Question: I do have an MVC website, which is running locally just fine.
When I'm debugging the application, off course, it's running under the HTTP protocol then everything works fine.
I do have a controller:
'''
[Route("messages/new/form/invoice"), HttpPost]
public ActionResult Invoice(object model)
{
var result = JsonConvert.DeserializeObject<dynamic>(model.ToString());
// Further processing goes here...
}
'''
Note: I've removed the code from this method here because it's irrelivant.
This method is called through AngularJS $http post service. This is done in the following way:
'''
this.saveInvoice = function () {
// Post the form.
$http({
method: "POST",
url: "/messages/new/form/invoice",
data: { model: JSON.stringify(this.invoice) },
headers: { 'Content-Type': 'application/json' }
}).success(function (data) {
$('#content').html(data);
}).error(function (error) {
console.log('An error occured while saving the form: ' + error);
});
}
'''
This function is called through my view:
'''
<form id="invoiceForm" name="invoiceForm" ng-submit="invoiceForm.$valid && invoiceCtrl.saveInvoice();" novalidate ng-init="invoiceCtrl.Init(@Model.FlowId)">
'''
But, as said previously, when running on my local computer, the code is working fine.
But now, I'm deploying it to a server where the website is running under the protocol, which is off course different than on my local machine.
When I'm executing the code and I click the button to submit the form on the webserver, a new window open and that's the "Visual Studio Just In Time Debugger" asking me for an instance of Visual Studio to debug it, but Visual Studio is not installed on that server, which means I need to not select a debugger.
This window is showed to me 3 times. After cancelling all these debugger questions, in my webbrowser I do see the following in the console:
'''
An error occured while saving the form: <!DOCTYPE HTML PUBLIC "-//W3C//DTD HTML 4.01//EN""http://www.w3.org/TR/html4/strict.dtd">
<HTML><HEAD><TITLE>Service Unavailable</TITLE>
<META HTTP-EQUIV="Content-Type" Content="text/html; charset=us-ascii"> </HEAD>
<BODY><h2>Service Unavailable</h2>
<hr><p>HTTP Error 503. The service is unavailable.</p>
</BODY></HTML>
'''
This does mean that the application pool has crashed.
So what I've tried right now is the following:
- - -
When I'm remote debugging the application, (meaning that I'm attaching to the remote IIS process) I'm setting my breakpoint on the very first line of the method in the post action (see my controller above).
But, this method isn't hit at all, instead the remote debugging does throw a 'StackOverflowException' as soon as I've hit the button to submit the form.
I'm hoping someone could point me in the right direction because I'm lost and it's driving me nuts for serveral hours.
'''
<?xml version="1.0" encoding="utf-8"?>
<configuration>
<configSections>
<section name="entityFramework" type="System.Data.Entity.Internal.ConfigFile.EntityFrameworkSection, EntityFramework, Version=6.0.0.0, Culture=neutral, PublicKeyToken=b77a5c561934e089" requirePermission="false" />
<section name="loggingConfiguration" type="Microsoft.Practices.EnterpriseLibrary.Logging.Configuration.LoggingSettings, Microsoft.Practices.EnterpriseLibrary.Logging" />
<sectionGroup name="elmah">
<section name="security" requirePermission="false" type="Elmah.SecuritySectionHandler, Elmah" />
<section name="errorLog" requirePermission="false" type="Elmah.ErrorLogSectionHandler, Elmah" />
<section name="errorMail" requirePermission="false" type="Elmah.ErrorMailSectionHandler, Elmah" />
<section name="errorFilter" requirePermission="false" type="Elmah.ErrorFilterSectionHandler, Elmah" />
</sectionGroup>
<!-- For more information on Entity Framework configuration, visit http://go.microsoft.com/fwlink/?LinkID=237468 --></configSections>
<connectionStrings>
<!-- Removed for security reasons. -->
</connectionStrings>
<appSettings>
<add key="webpages:Version" value="3.0.0.0" />
<add key="webpages:Enabled" value="false" />
<add key="owin:AutomaticAppStartup" value="false" />
<add key="ClientValidationEnabled" value="true" />
<add key="UnobtrusiveJavaScriptEnabled" value="true" />
<add key="elmah.mvc.disableHandler" value="false" />
<add key="elmah.mvc.disableHandleErrorFilter" value="true" />
<add key="elmah.mvc.requiresAuthentication" value="false" />
<add key="elmah.mvc.IgnoreDefaultRoute" value="false" />
<add key="elmah.mvc.allowedRoles" value="*" />
<add key="elmah.mvc.allowedUsers" value="*" />
<add key="elmah.mvc.route" value="elmah" />
</appSettings>
<location inheritInChildApplications="false">
<system.web>
<globalization uiCulture="auto" culture="auto" />
<authentication mode="Forms">
<forms loginUrl="~/login" timeout="2880" />
</authentication>
<pages>
<namespaces>
<add namespace="System.Web.Helpers" />
<add namespace="System.Web.Mvc" />
<add namespace="System.Web.Mvc.Ajax" />
<add namespace="System.Web.Mvc.Html" />
<add namespace="System.Web.Optimization" />
<add namespace="System.Web.Routing" />
<add namespace="System.Web.WebPages" />
<add namespace="DocTrails3.Net.ViewModels" />
</namespaces>
</pages>
<compilation debug="true" targetFramework="4.5.1" />
<httpRuntime targetFramework="4.5.1" requestPathInvalidCharacters="&lt;,&gt;,%,&amp;,:,\,?" relaxedUrlToFileSystemMapping="true" maxRequestLength="<PHONE>" />
<httpModules>
<add name="ErrorLog" type="Elmah.ErrorLogModule, Elmah" />
<add name="ErrorMail" type="Elmah.ErrorMailModule, Elmah" />
<add name="ErrorFilter" type="Elmah.ErrorFilterModule, Elmah" />
</httpModules>
</system.web>
<system.webServer>
<validation validateIntegratedModeConfiguration="false" />
<security>
<requestFiltering>
<requestLimits maxAllowedContentLength="<PHONE>" />
</requestFiltering>
</security>
<httpProtocol>
<customHeaders>
<remove name="X-Powered-By" />
</customHeaders>
<redirectHeaders>
<clear />
</redirectHeaders>
</httpProtocol>
<modules>
<add name="ErrorLog" type="Elmah.ErrorLogModule, Elmah" preCondition="managedHandler" />
<add name="ErrorMail" type="Elmah.ErrorMailModule, Elmah" preCondition="managedHandler" />
<add name="ErrorFilter" type="Elmah.ErrorFilterModule, Elmah" preCondition="managedHandler" />
</modules>
</system.webServer>
</location>
<runtime>
<assemblyBinding xmlns="urn:schemas-microsoft-com:asm.v1">
<dependentAssembly>
<assemblyIdentity name="WebGrease" publicKeyToken="31bf3856ad364e35" />
<bindingRedirect oldVersion="0.0.0.0-1.5.2.14234" newVersion="1.5.2.14234" />
</dependentAssembly>
<dependentAssembly>
<assemblyIdentity name="System.Web.Helpers" publicKeyToken="31bf3856ad364e35" />
<bindingRedirect oldVersion="1.0.0.0-3.0.0.0" newVersion="3.0.0.0" />
</dependentAssembly>
<dependentAssembly>
<assemblyIdentity name="System.Web.WebPages" publicKeyToken="31bf3856ad364e35" />
<bindingRedirect oldVersion="0.0.0.0-3.0.0.0" newVersion="3.0.0.0" />
</dependentAssembly>
<dependentAssembly>
<assemblyIdentity name="System.Web.Mvc" publicKeyToken="31bf3856ad364e35" />
<bindingRedirect oldVersion="0.0.0.0-5.1.0.0" newVersion="5.1.0.0" />
</dependentAssembly>
<dependentAssembly>
<assemblyIdentity name="System.Web.Razor" publicKeyToken="31bf3856ad364e35" culture="neutral" />
<bindingRedirect oldVersion="0.0.0.0-2.0.0.0" newVersion="2.0.0.0" />
</dependentAssembly>
<dependentAssembly>
<assemblyIdentity name="System.Web.WebPages.Razor" publicKeyToken="31bf3856ad364e35" culture="neutral" />
<bindingRedirect oldVersion="0.0.0.0-2.0.0.0" newVersion="2.0.0.0" />
</dependentAssembly>
<dependentAssembly>
<assemblyIdentity name="System.Web.WebPages.Deployment" publicKeyToken="31bf3856ad364e35" culture="neutral" />
<bindingRedirect oldVersion="0.0.0.0-3.0.0.0" newVersion="3.0.0.0" />
</dependentAssembly>
<dependentAssembly>
<assemblyIdentity name="Newtonsoft.Json" publicKeyToken="30ad4fe6b2a6aeed" culture="neutral" />
<bindingRedirect oldVersion="0.0.0.0-6.0.0.0" newVersion="6.0.0.0" />
</dependentAssembly>
</assemblyBinding>
</runtime>
<!-- Entity Framework Configuration. -->
<entityFramework>
<defaultConnectionFactory type="System.Data.Entity.Infrastructure.SqlConnectionFactory, EntityFramework" />
<providers>
<provider invariantName="System.Data.SqlClient" type="System.Data.Entity.SqlServer.SqlProviderServices, EntityFramework.SqlServer" />
</providers>
</entityFramework>
<elmah>
<security allowRemoteAccess="yes" />
<errorLog type="Elmah.SqlErrorLog, Elmah" connectionStringName="elmah-sql" applicationName="DocTrails" />
</elmah>
</configuration>
'''
Thanks to the comments on this post, I've double checked in IIS, where the logs are being saved.
The screenshot below shows where the logs are being saved:

According to another post here on <URL>, I know that the logs could also be found in the following location:
'''
C:\Windows\System32\LogFiles\HTTPERR
'''
So, I've executed a new request, and on the server, again the Just-In-Time Debugger Windows opens for a few times (5 I guess), but in both directories, (the one defined in the screenshot, and the one listed above) there are no files created, nor modified with the same timestamp as the request, so I couldn't find any more information there.
After some further investigation ,I've found out that the problem is not related to HTTPS, since running the website in IIS on the HTTP protocol gives me the same error.
However, the Windows Event Log shows me the following entries:
'''
Faulting application name: w3wp.exe, version: 8.5.9600.16384, time stamp: 0x52157ba0
Faulting module name: clr.dll, version: 4.0.30319.34014, time stamp: 0x52e0b784
Exception code: 0xc00000fd
Fault offset: 0x00003022
Faulting process id: 0xd00
Faulting application start time: 0x01d0452cb0b43b02
Faulting application path: C:\Windows\SysWOW64\inetsrv\w3wp.exe
Faulting module path: C:\Windows\Microsoft.NET\Framework4.0.30319\clr.dll
Report Id: f1876b51-b11f-11e4-8149-005056a1b9d2
Faulting package full name:
Faulting package-relative application ID:
'''
Kind regards,
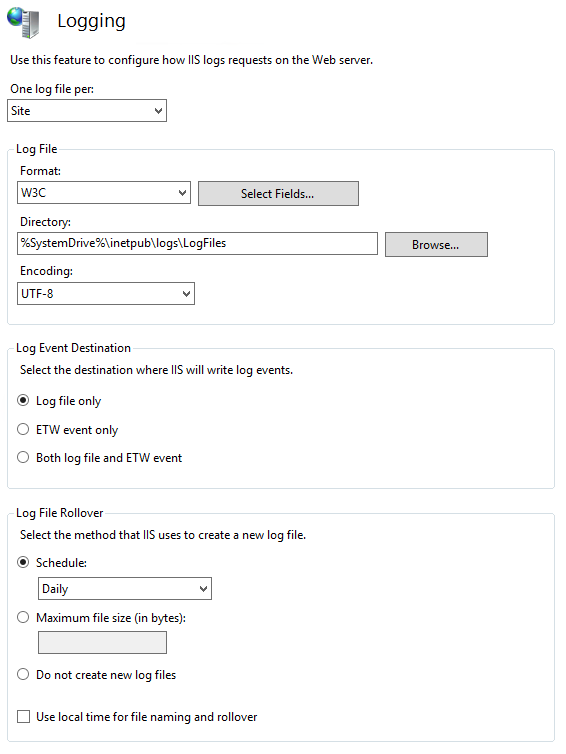
Answer: After hours and hours of searching, I've found the solution.
The code was running fine on my local computer since the IIS application pool was configured to run 64 bit application. On the server it was configured for running 32 bit applications.
Once I changed it locally to 32 bit, I did receive the StackOverflowException and could start debugging.
It turned out that it was a String object. I've replaced it with a StringBuilder and everything works fine right now.